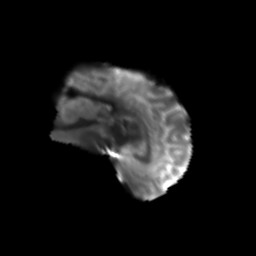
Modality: T2w
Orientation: sagittal
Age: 72
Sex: male
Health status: ill
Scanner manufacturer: siemens
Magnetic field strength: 3 T
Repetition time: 8.7 s
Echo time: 0.11 s